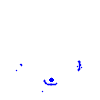
Particle: electron